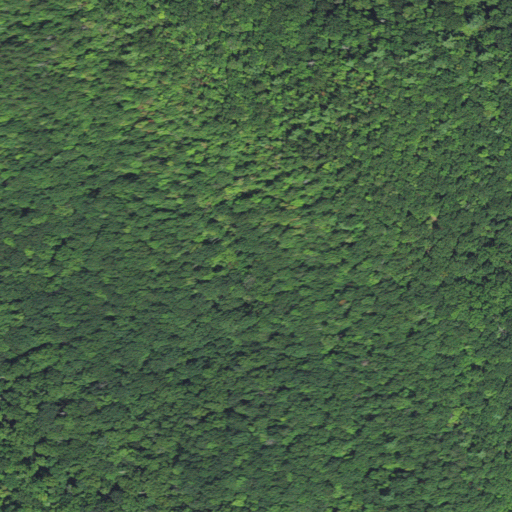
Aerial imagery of ridge(s) in North Carolina named Sauls Camp Ridge containing mixed forest and deciduous forest